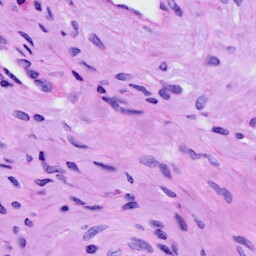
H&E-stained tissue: Cervix